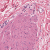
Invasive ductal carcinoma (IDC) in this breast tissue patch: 0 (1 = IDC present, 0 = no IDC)